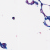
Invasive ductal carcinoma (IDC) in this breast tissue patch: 0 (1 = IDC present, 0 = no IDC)